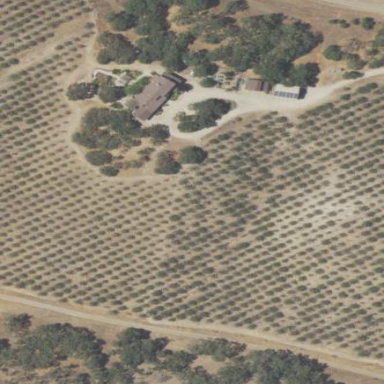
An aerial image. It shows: Orchard.